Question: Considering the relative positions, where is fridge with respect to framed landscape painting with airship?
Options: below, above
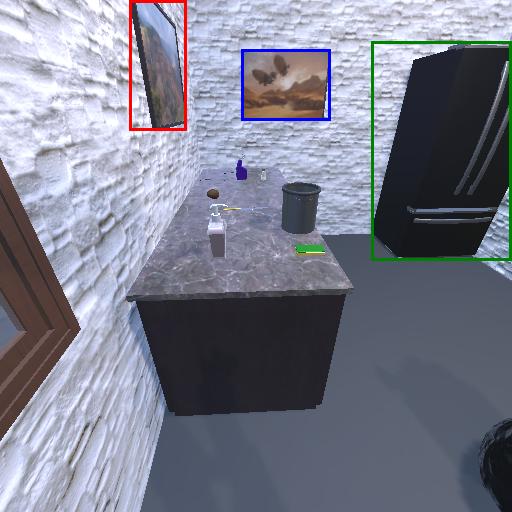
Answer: below